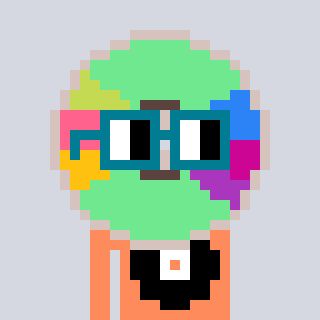
a pixel art character with square dark green glasses, a cd-shaped head and a peachy-colored body on a cool background